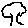
Label: tree